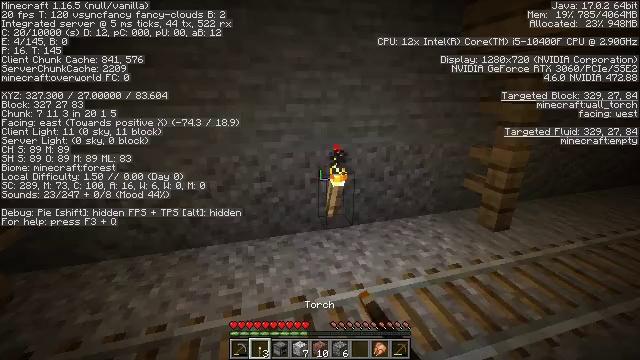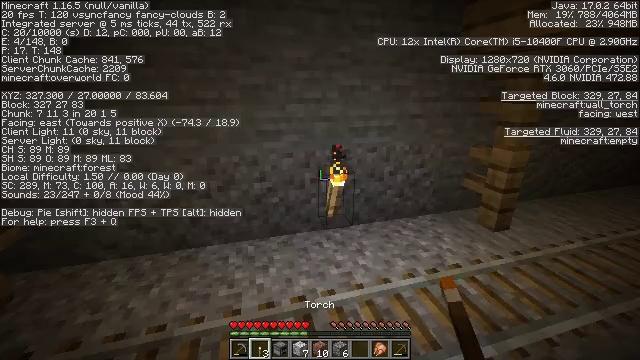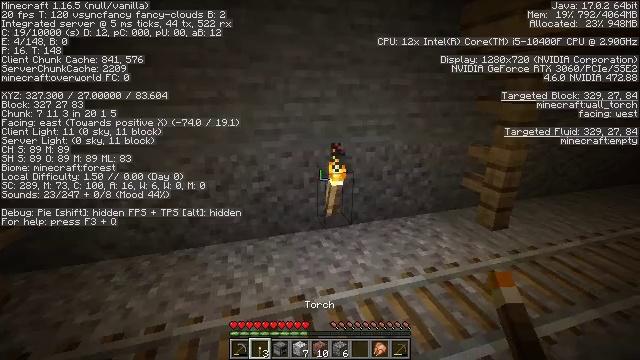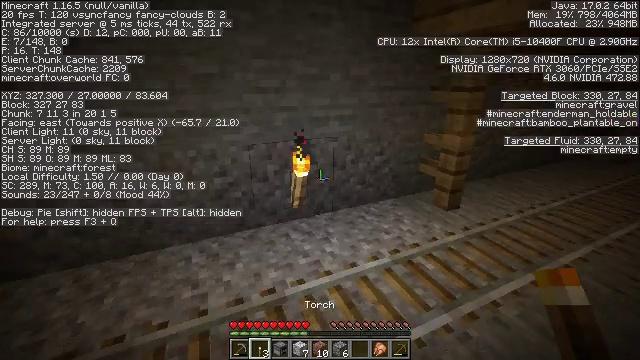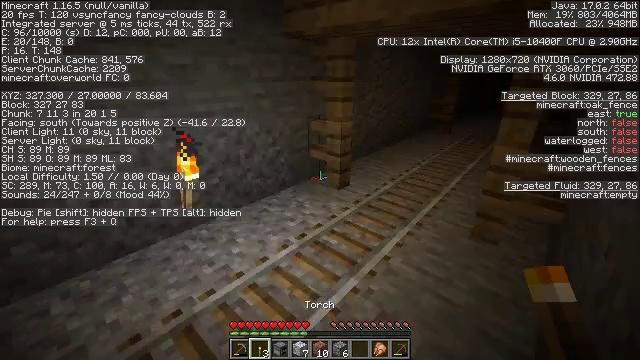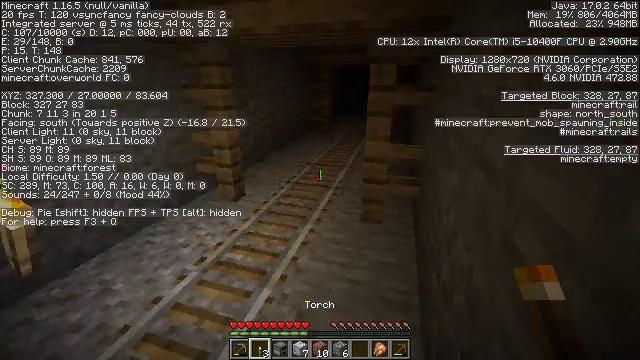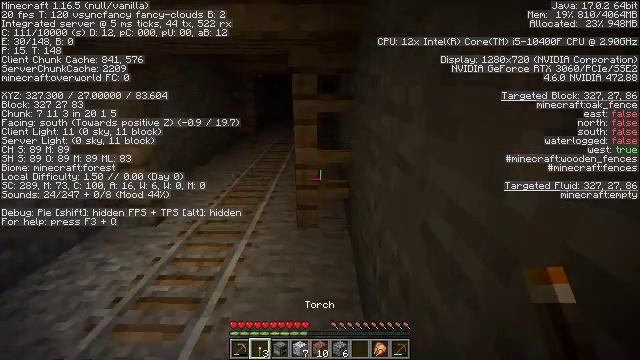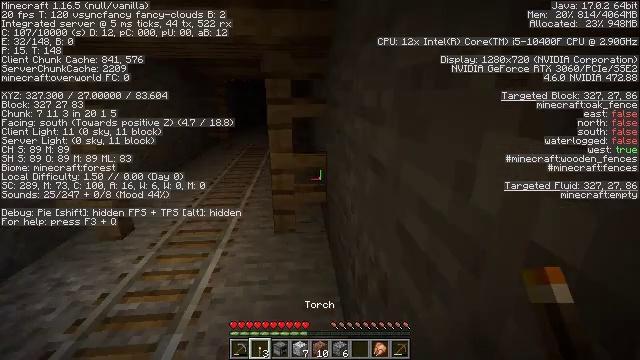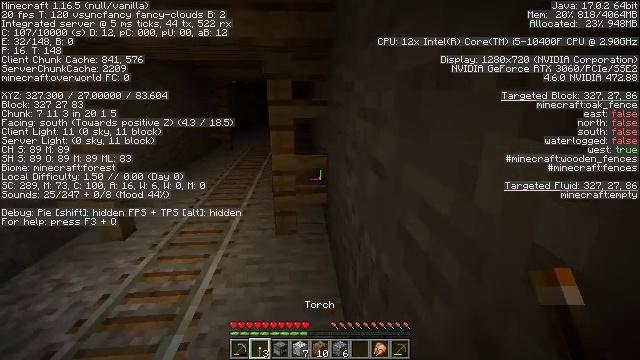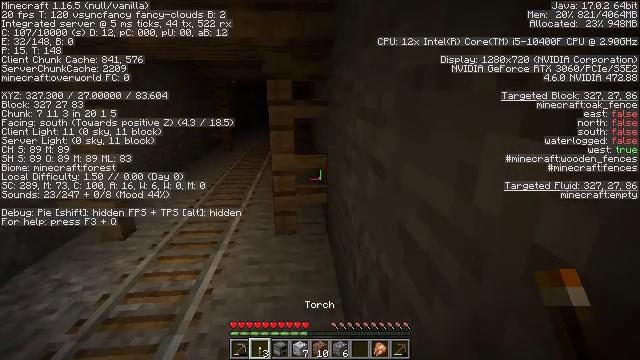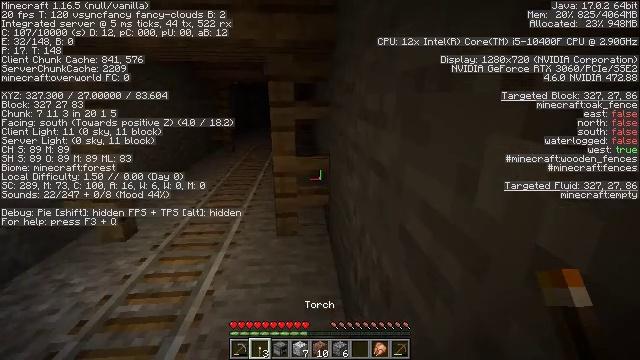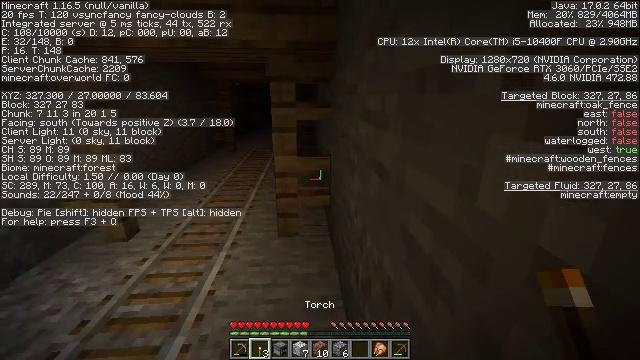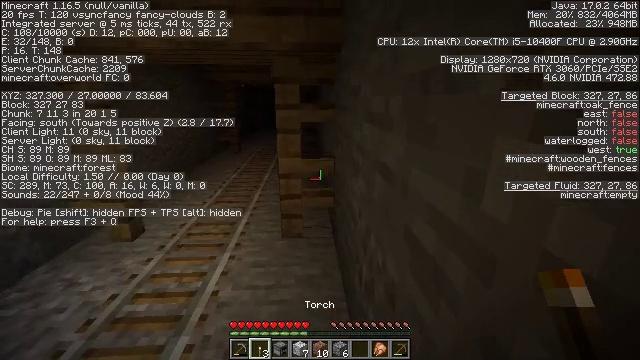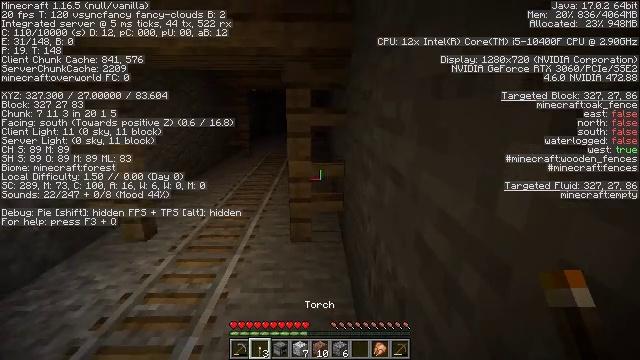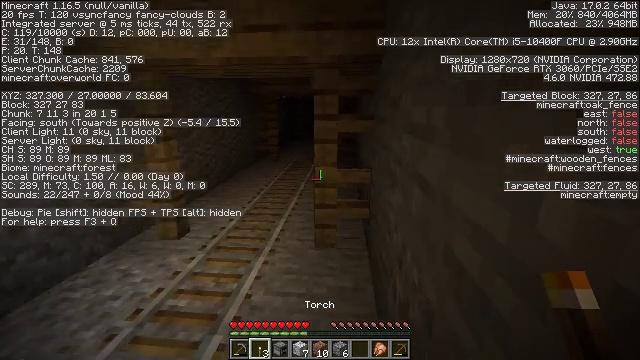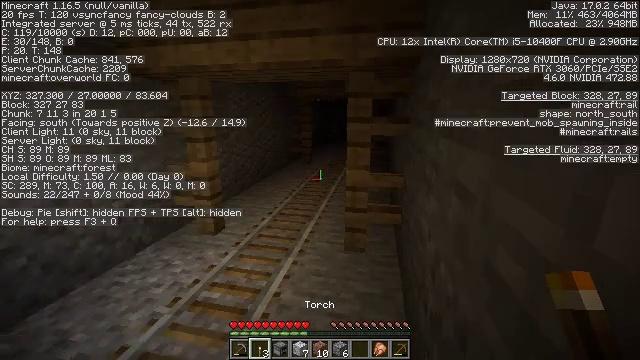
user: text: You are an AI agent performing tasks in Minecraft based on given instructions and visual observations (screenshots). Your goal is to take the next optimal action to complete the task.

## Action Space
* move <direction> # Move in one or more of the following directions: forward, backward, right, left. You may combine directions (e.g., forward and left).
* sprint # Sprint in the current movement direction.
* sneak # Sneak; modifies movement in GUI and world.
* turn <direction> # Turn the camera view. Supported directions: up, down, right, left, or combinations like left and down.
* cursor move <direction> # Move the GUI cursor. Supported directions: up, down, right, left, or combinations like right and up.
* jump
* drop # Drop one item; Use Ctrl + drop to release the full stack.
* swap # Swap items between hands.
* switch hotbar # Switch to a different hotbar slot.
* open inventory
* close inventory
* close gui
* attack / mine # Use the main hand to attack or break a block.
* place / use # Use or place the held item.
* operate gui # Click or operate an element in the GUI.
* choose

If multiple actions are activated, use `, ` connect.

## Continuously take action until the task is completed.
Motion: motion action
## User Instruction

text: Break the rail off the ground.
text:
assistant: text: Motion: no_op
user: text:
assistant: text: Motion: no_op
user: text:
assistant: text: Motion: turn right and down
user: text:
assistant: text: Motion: turn right and down
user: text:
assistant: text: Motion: turn right and up
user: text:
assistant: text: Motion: turn right and up
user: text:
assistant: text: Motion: turn right
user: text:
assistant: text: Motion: no_op
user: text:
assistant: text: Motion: no_op
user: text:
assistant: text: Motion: no_op
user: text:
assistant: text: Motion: no_op
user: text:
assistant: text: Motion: no_op
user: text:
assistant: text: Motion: turn left
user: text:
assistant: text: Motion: turn left and up
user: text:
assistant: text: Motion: turn left
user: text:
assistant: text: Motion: turn left
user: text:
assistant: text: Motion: turn left
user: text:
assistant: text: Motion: no_op
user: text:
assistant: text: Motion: no_op
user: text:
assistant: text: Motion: no_op
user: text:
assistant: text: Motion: no_op
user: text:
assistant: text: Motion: no_op
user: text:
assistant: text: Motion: no_op
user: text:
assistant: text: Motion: no_op
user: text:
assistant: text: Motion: no_op
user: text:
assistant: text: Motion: turn down
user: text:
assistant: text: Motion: turn down
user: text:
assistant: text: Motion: turn down
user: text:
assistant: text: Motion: turn down
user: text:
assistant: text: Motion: turn down